Interaction volume radius: 10 \u00c5
Interaction volume height: 40 \u00c5
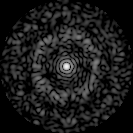
Disorder parameter: 0.8233